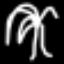
Label: palm tree